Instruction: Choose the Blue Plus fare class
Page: flights
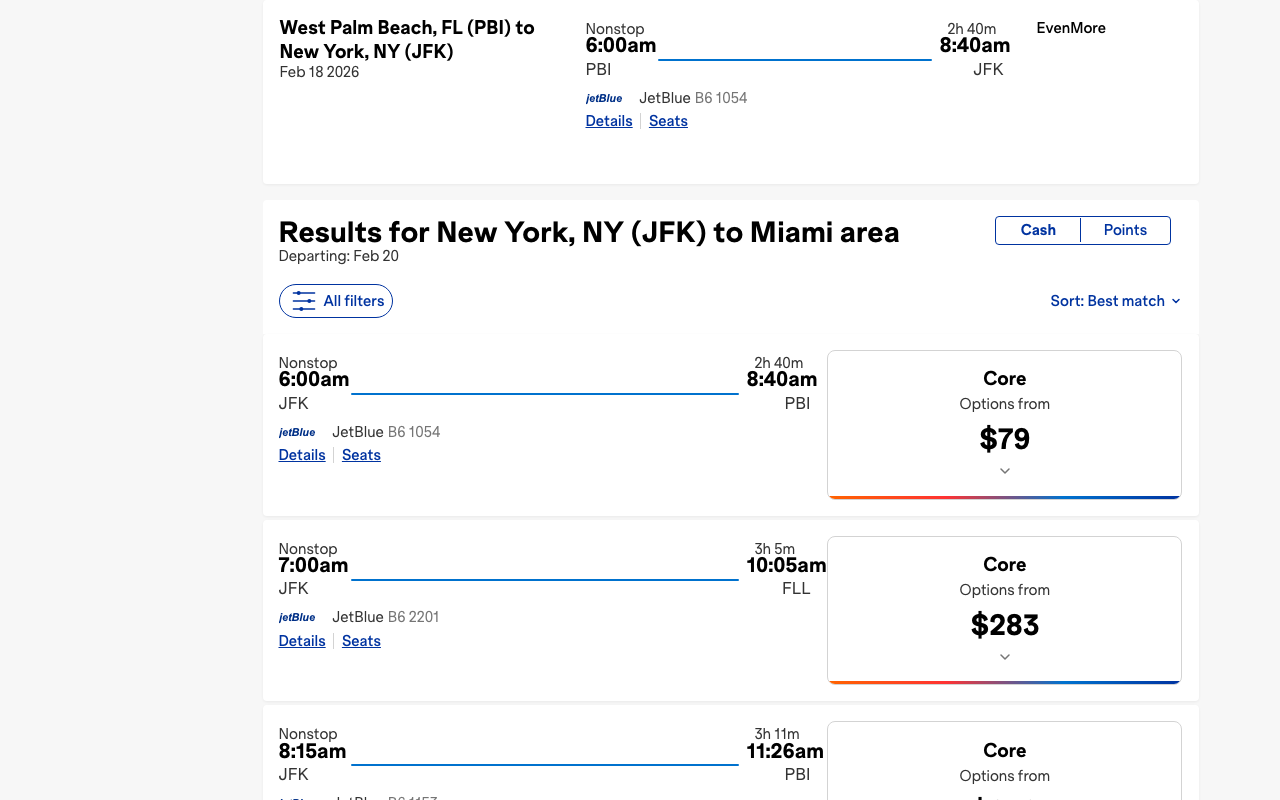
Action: click